Question:
Please advise me what is wrong with my Excel 2007 macro
thank you very much
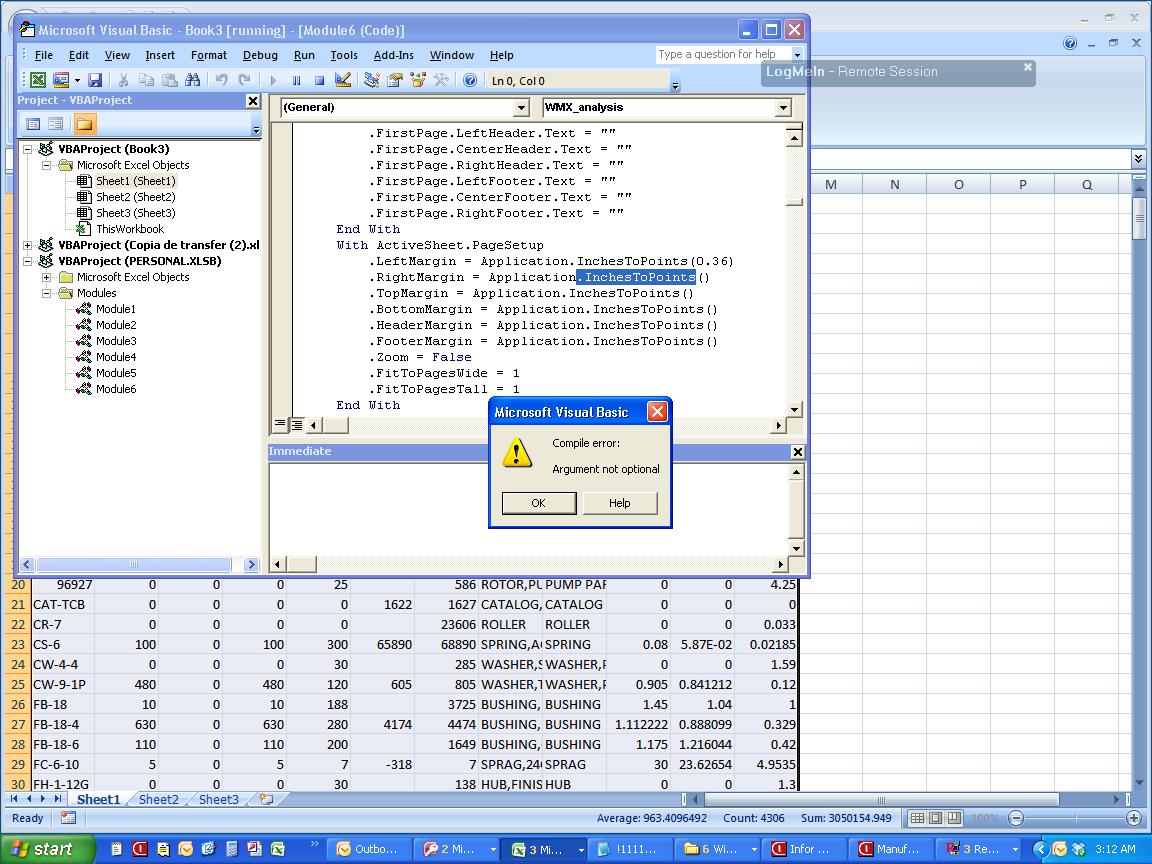
Answer: If a parameter is supposed to be sent to a function by its definition but it is not sent, this error occurs.
Please note that you assign optional paramters like this:
'''
Function Something(ByVal text as String, Optional number as Long = 26)
'''
By placing the keyword, the function can still be called even without that paramater being passed in to it. The = xxx is where you put the default value in the case that it is not provided.
If you decide not to declare the type of the Optional paramter (making it a Variant), you can use the ultra convenient function to see if it was passed in or not.